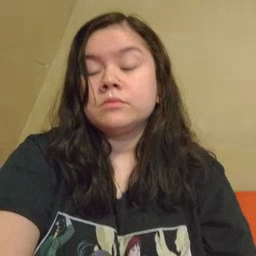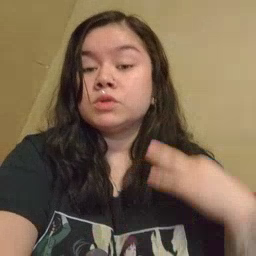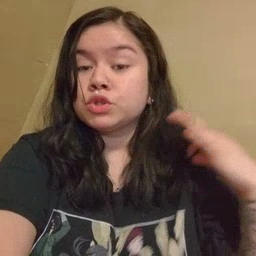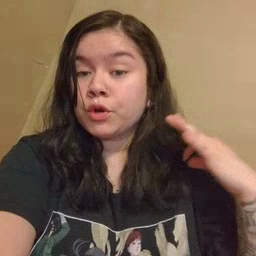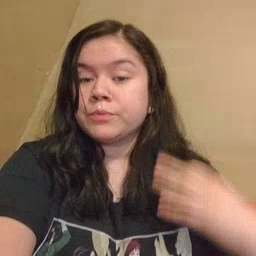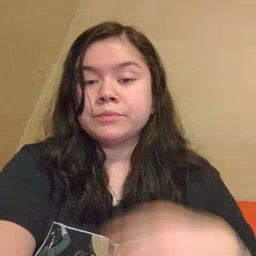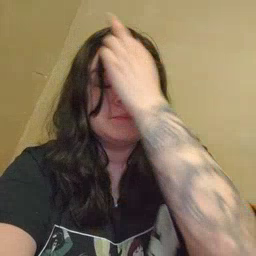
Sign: shirt